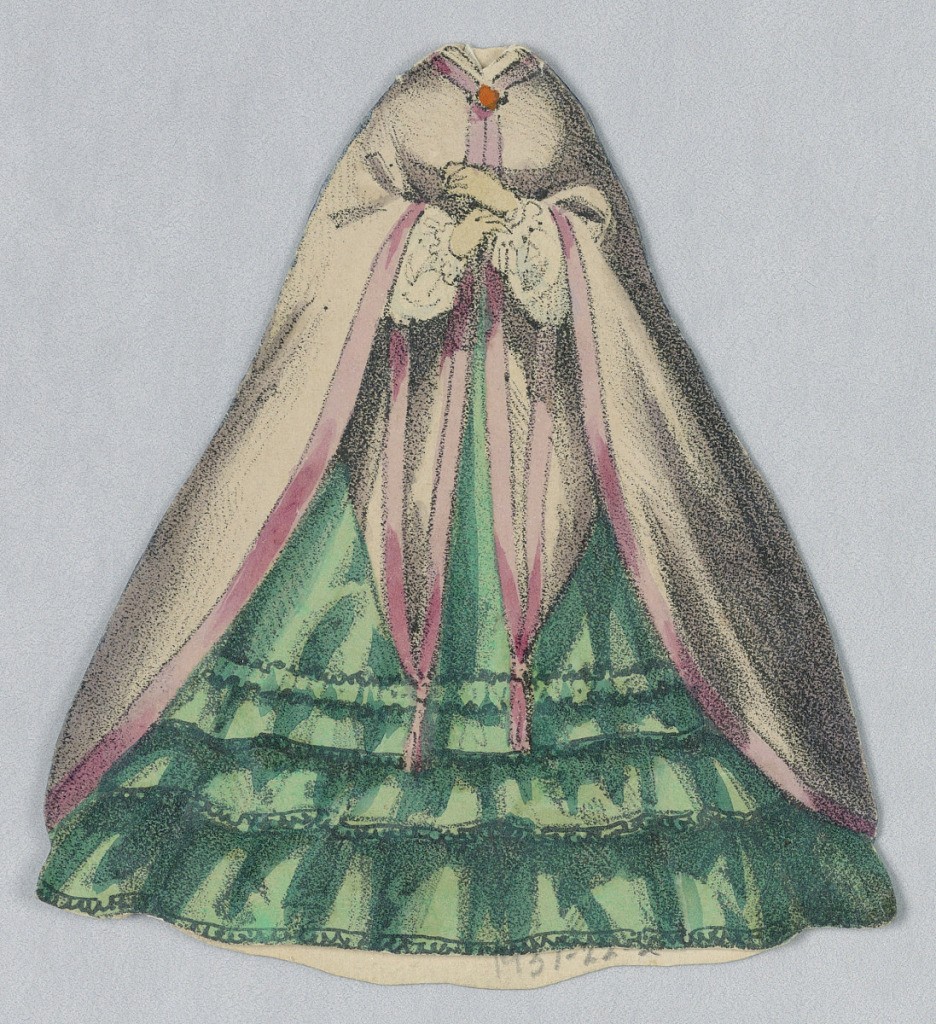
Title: Paper Doll and Costume
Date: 1876–80
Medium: Etching with graphite, brush and gouache and watercolor, pen and black ink on off-white wove paper.
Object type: Paper doll
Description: Paper doll costumed in a mid-19th century period dress with a full green skirt with ruffled edging and pink cloak with a darker pink satin trim.